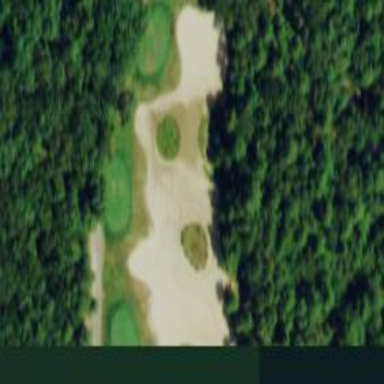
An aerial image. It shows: Golf bunker filled with natural sand.